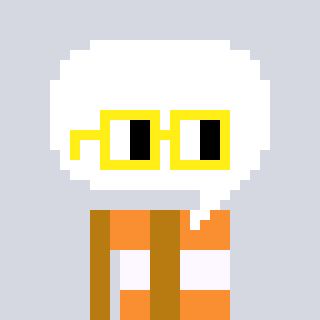
a pixel art character with square yellow glasses, a speech bubble-shaped head and a gold-colored body on a cool background